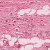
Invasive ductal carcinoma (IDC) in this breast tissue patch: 1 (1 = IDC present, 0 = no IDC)